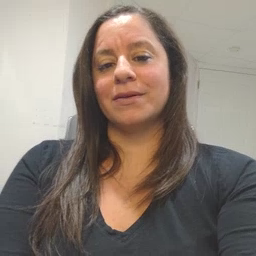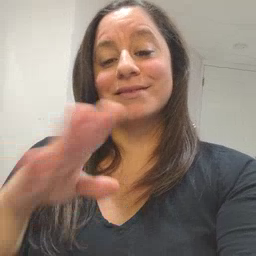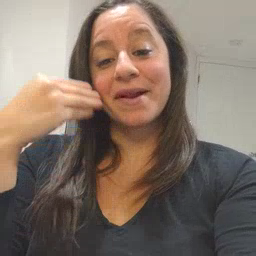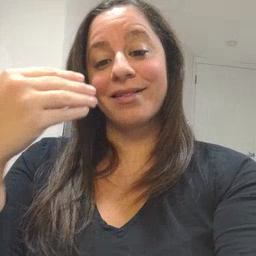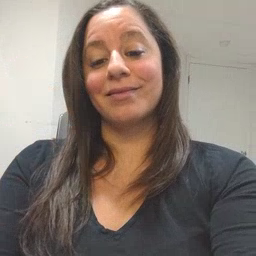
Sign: smile